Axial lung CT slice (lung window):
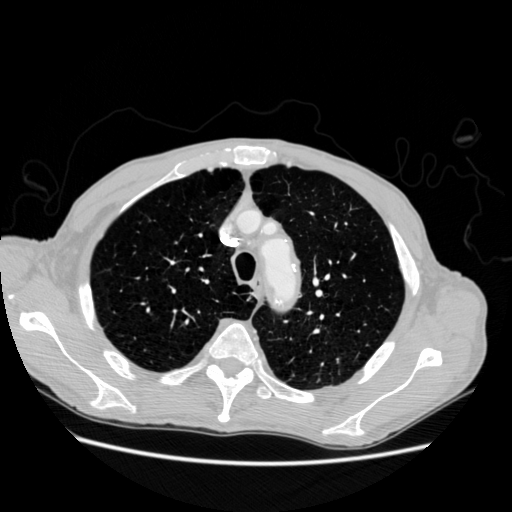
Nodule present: no